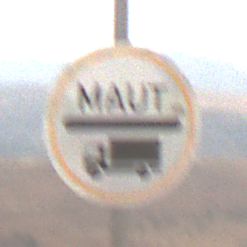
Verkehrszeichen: Mautpflicht
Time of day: MorningAfternoon
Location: Outdoor (Nature)
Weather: Overcast
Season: NotSpecified
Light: Natural